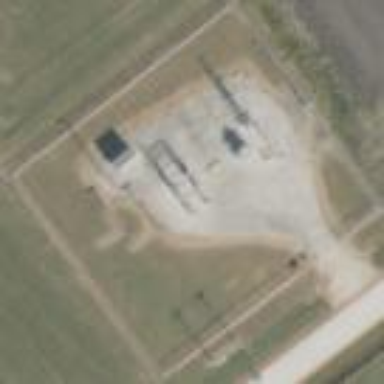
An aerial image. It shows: There is distribution substation enclosed by fence.